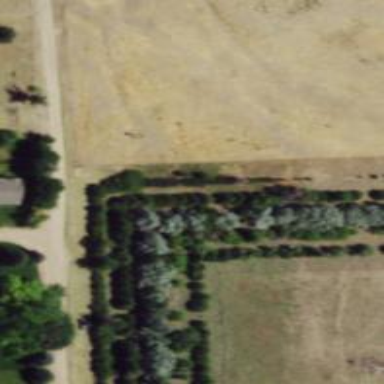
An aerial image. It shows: Row of trees in natural setting.